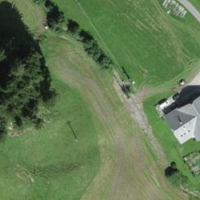
EUNIS habitat code: 24
Species observed at this site:
Traunsteinera globosa